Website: walmart
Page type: cart
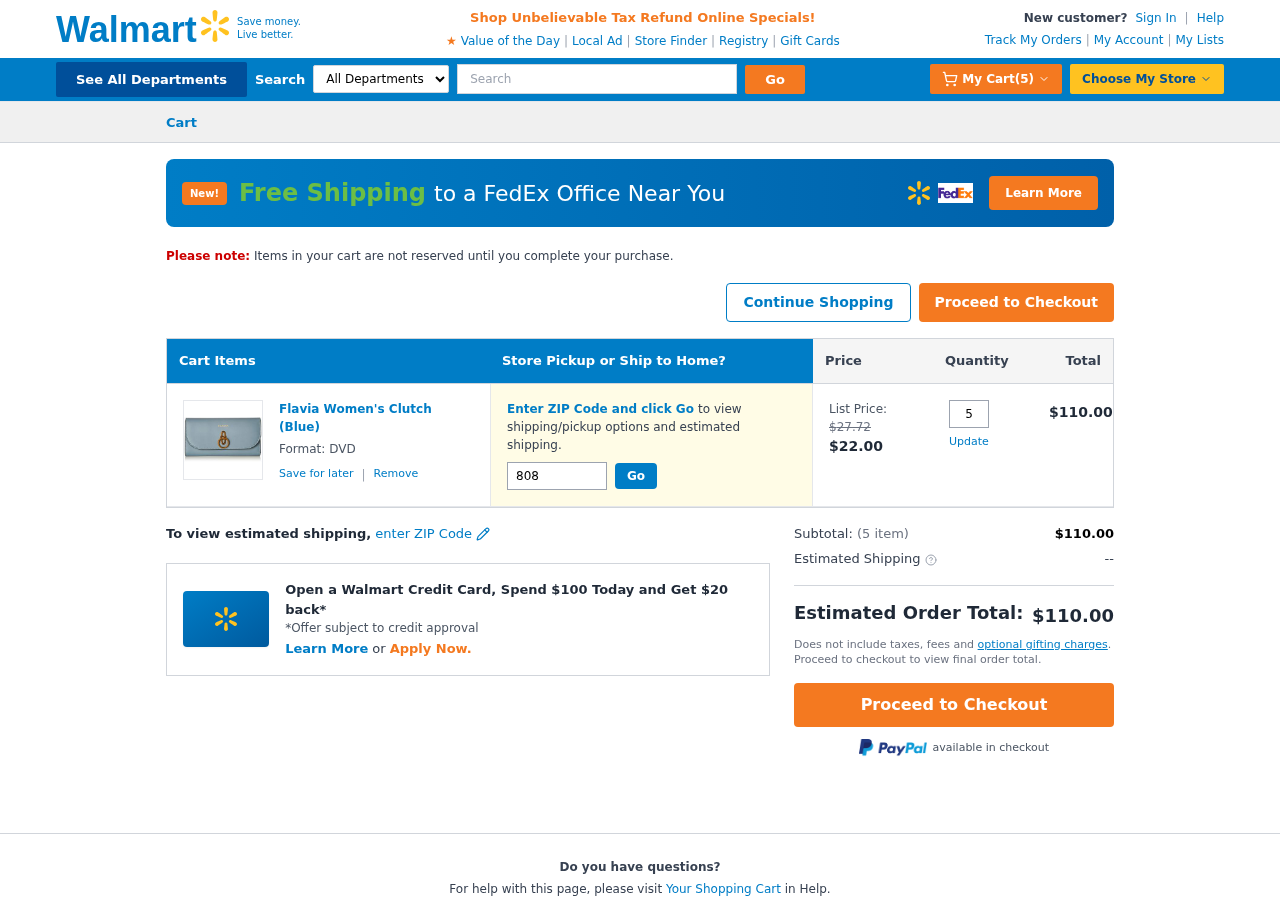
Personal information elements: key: PII_POSTCODE
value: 80848
Product elements: key: PRODUCT1_NAME
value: Flavia Women's Clutch (Blue)
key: PRODUCT1_PRICE
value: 22
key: PRODUCT1_QUANTITY
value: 5
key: PRODUCT1_ORIGINAL_PRICE
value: $27.72
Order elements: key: ORDER_NUM_ITEMS
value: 5
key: ORDER_SUBTOTAL
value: $110.00
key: ORDER_TOTAL
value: $110.00
Search elements: key: HEADER_SEARCH
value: Search